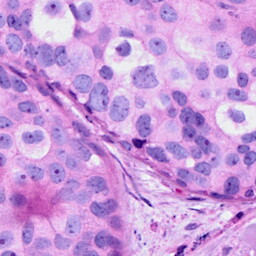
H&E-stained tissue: Breast